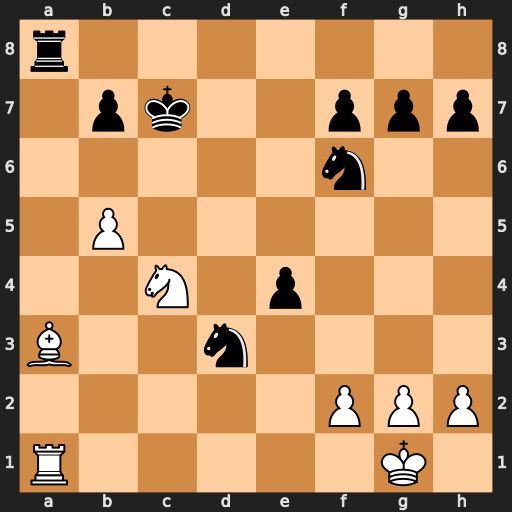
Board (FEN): r7/1pk2ppp/5n2/1P6/2N1p3/B2n4/5PPP/R5K1
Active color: w
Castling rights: -
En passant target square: -
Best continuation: Bd6+ Kd7 Rxa8